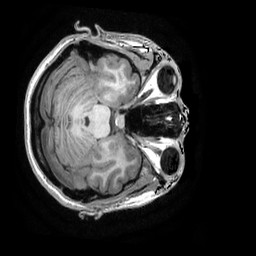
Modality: T1w
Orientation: axial
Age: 31
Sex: female
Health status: healthy
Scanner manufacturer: ge